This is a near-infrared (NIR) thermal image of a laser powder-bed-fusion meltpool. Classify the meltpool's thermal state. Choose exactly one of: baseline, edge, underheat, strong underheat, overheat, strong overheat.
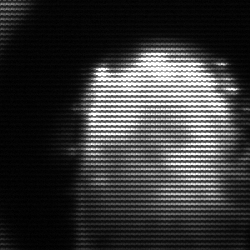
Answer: baseline